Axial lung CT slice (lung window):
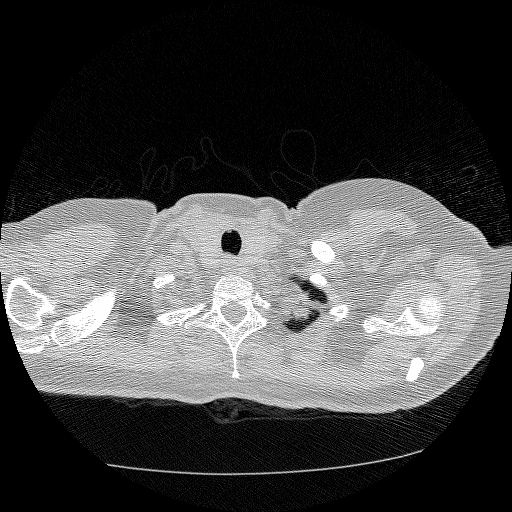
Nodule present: no